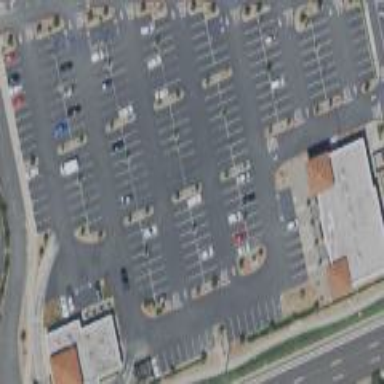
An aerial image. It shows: Parking area with surface.